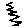
Label: zigzag